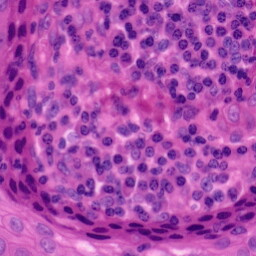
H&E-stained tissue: Tonsil